Interaction volume radius: 5 \u00c5
Interaction volume height: 35 \u00c5
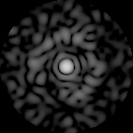
Disorder parameter: 0.8464